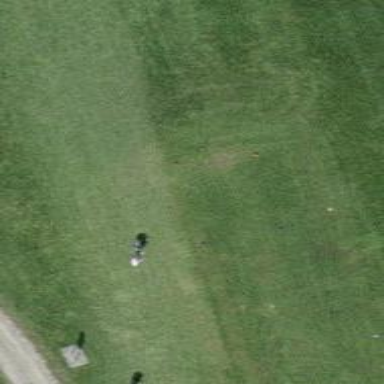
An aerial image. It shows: Golf tee on grass surface.